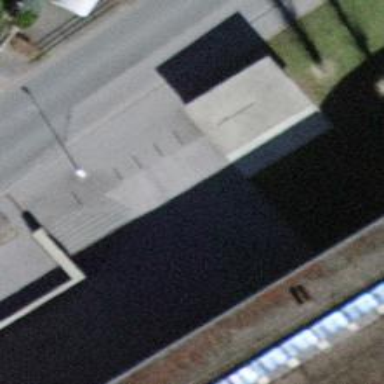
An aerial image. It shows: Bus stop with platform for public transport.